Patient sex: F
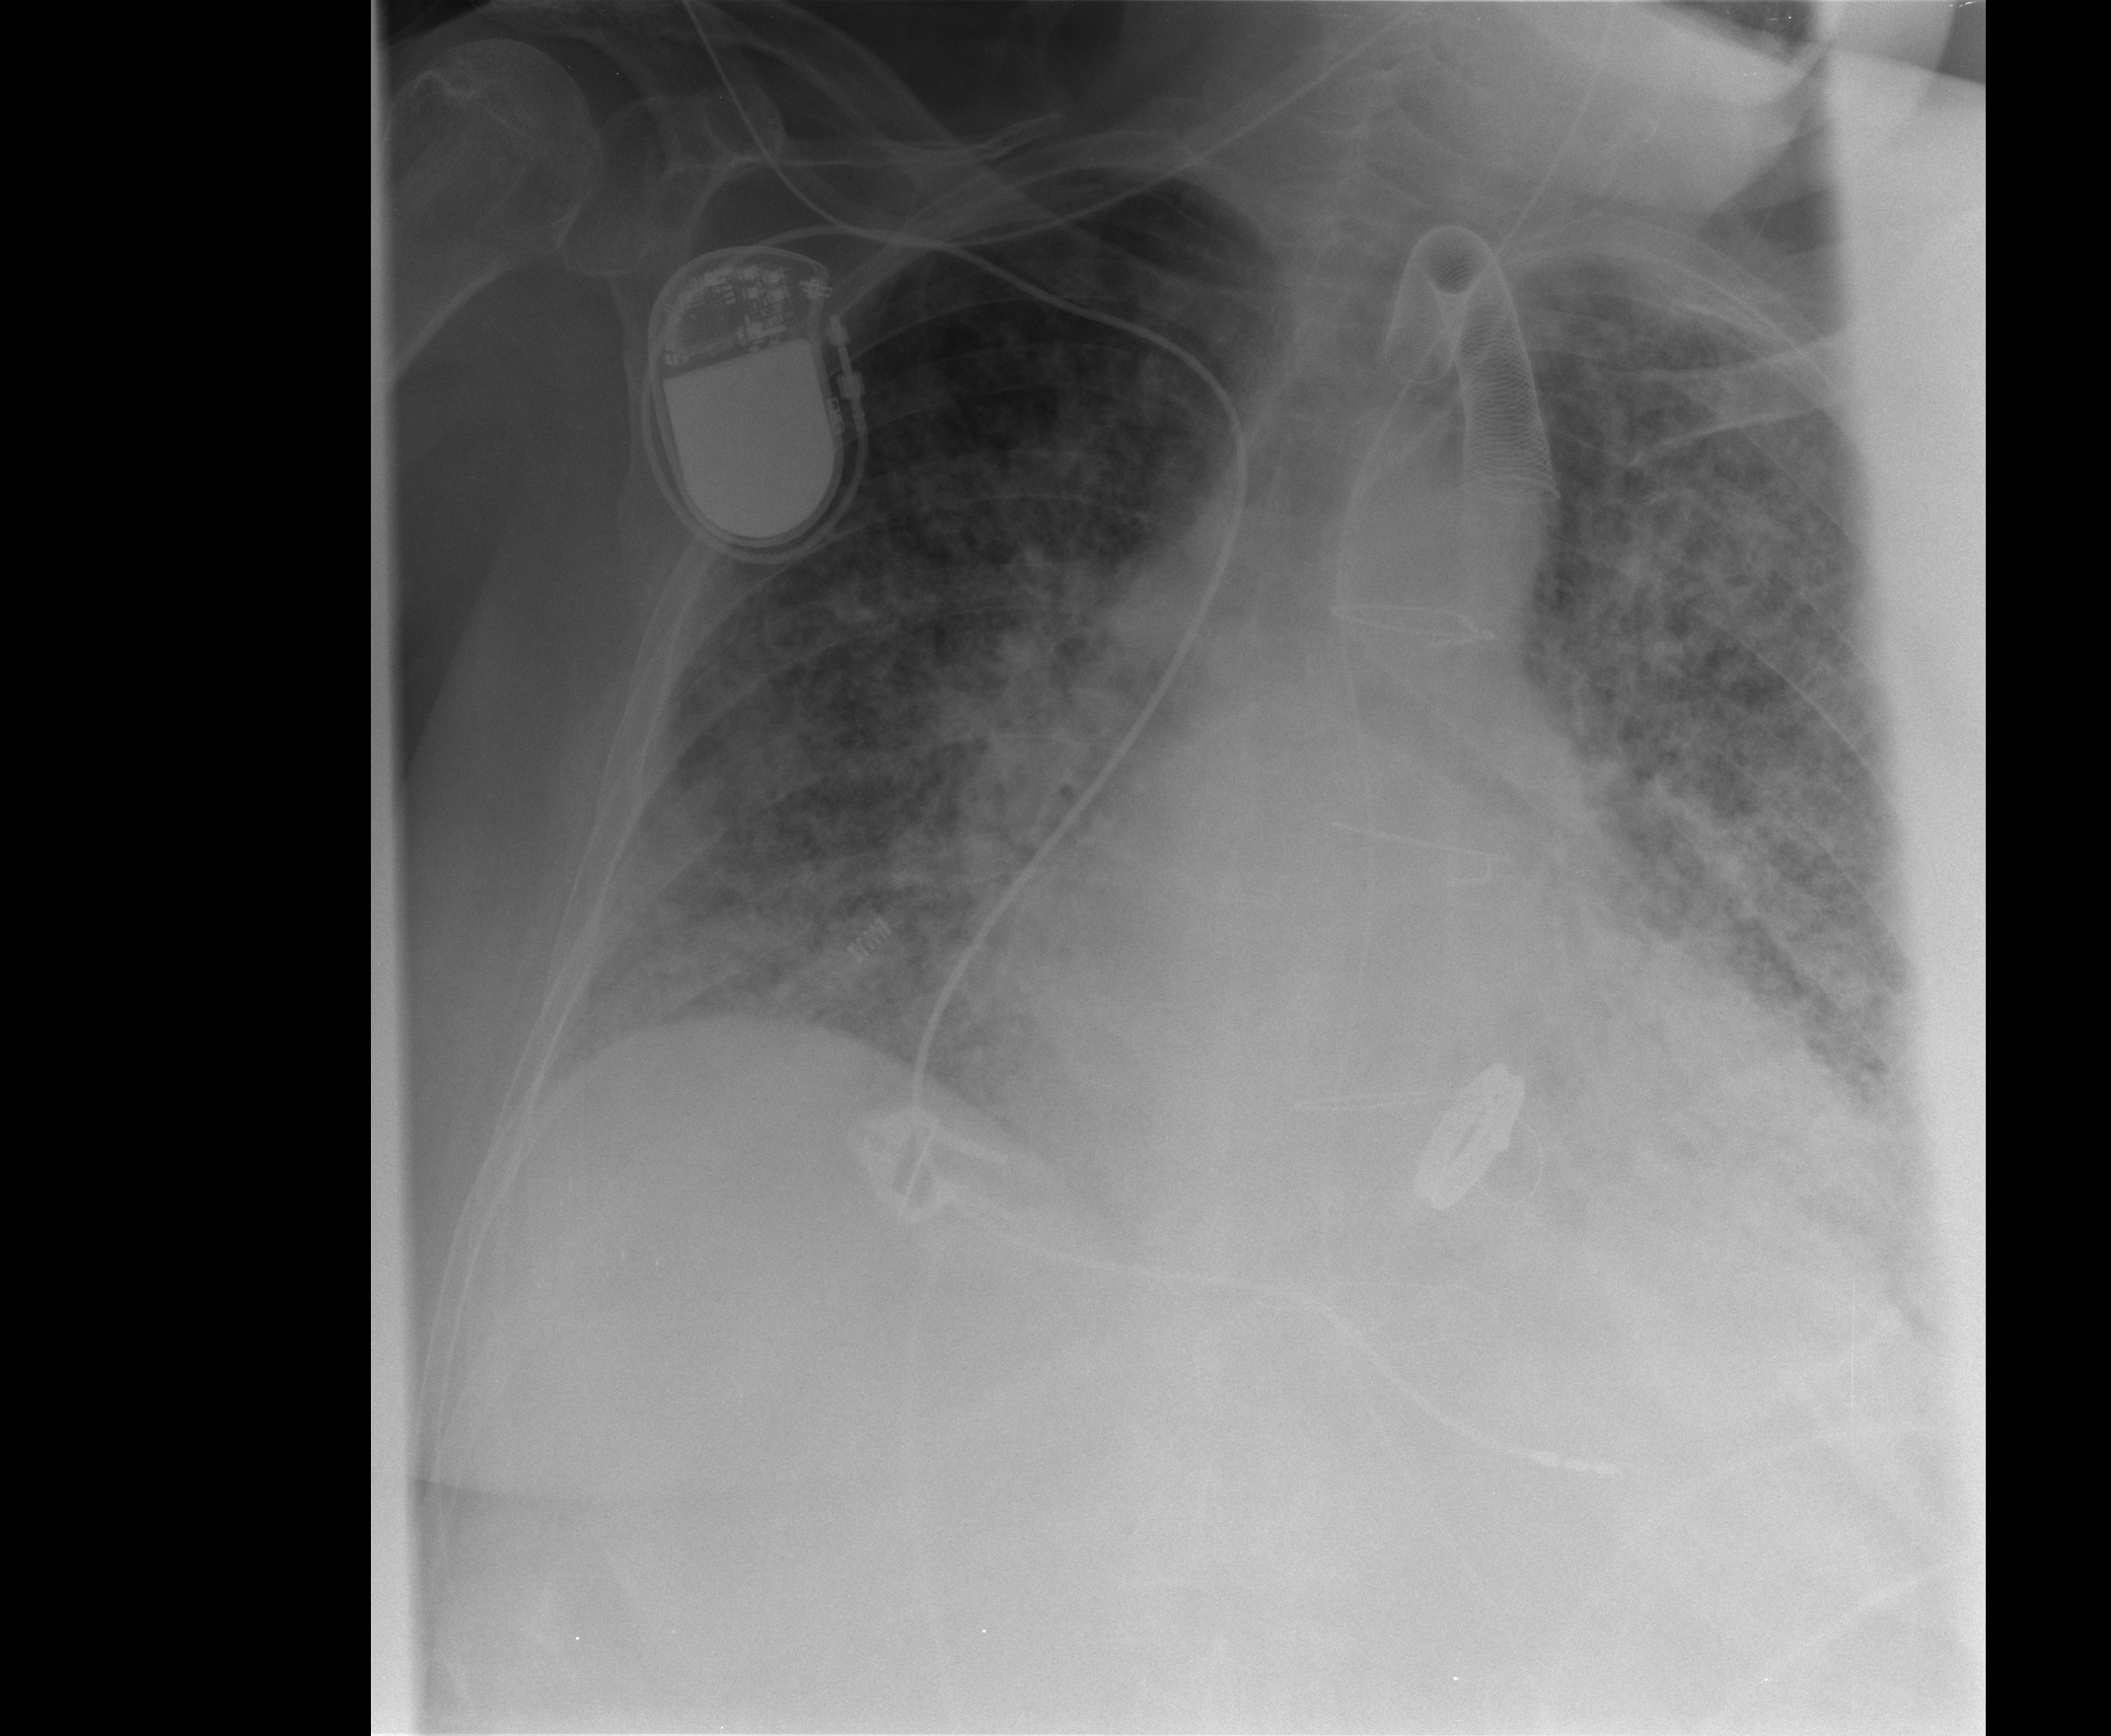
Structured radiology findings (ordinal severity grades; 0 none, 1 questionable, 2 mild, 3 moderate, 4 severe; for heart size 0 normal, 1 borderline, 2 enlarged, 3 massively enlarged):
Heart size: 2
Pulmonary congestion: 0
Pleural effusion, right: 0
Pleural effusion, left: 0
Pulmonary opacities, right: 4
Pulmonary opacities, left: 3
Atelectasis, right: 0
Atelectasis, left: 0